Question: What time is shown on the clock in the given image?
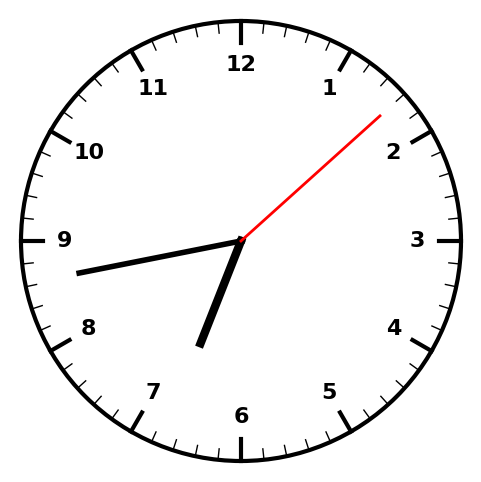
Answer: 06:43:08